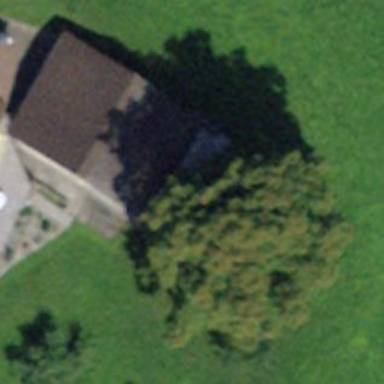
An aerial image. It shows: Rural barn.